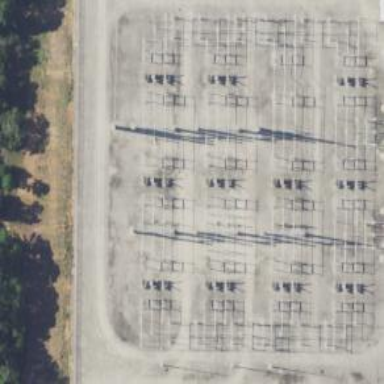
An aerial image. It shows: Outdoor power substation with fence surrounding it. The substation operates at the transmission level.